Question: I am having trouble with ABCalendarPicker. Can someone please explain why the below screenshot is coming out this way? I have added the bundle and the .a library as build resources. I have also built the ABCalendarPicker project prior to running.

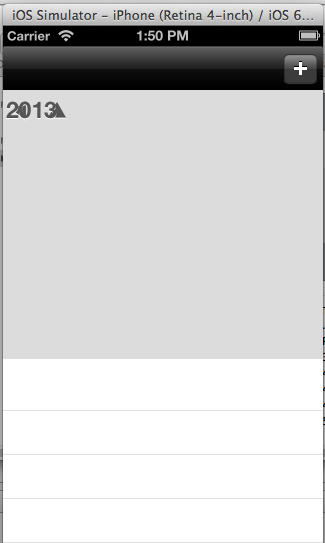
Answer: 'ABCalendarPicker' component does not support Autolayout. Just disable Autolayout or help to improve component...